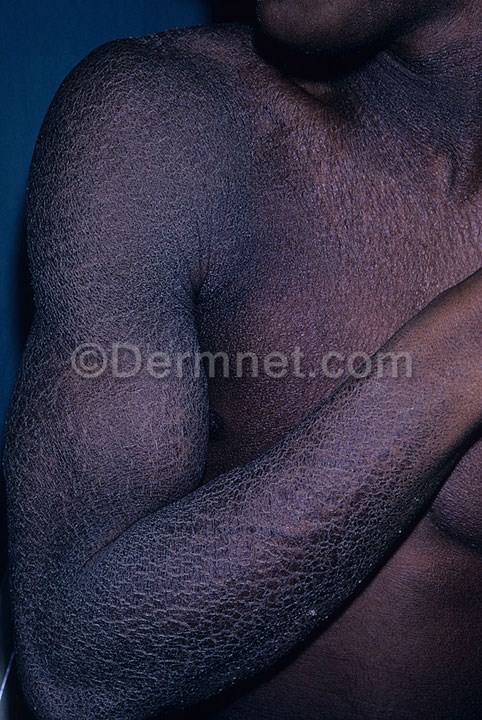
Disease: Atopic Dermatitis Photos